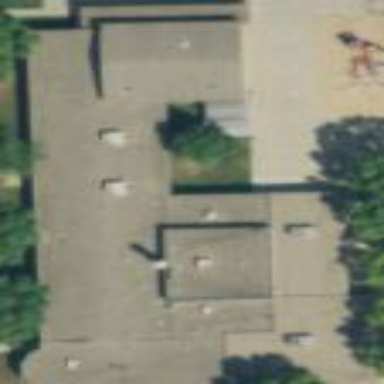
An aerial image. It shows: School building.